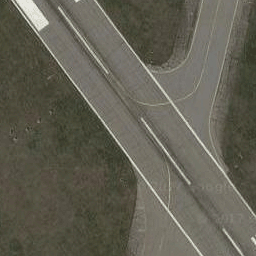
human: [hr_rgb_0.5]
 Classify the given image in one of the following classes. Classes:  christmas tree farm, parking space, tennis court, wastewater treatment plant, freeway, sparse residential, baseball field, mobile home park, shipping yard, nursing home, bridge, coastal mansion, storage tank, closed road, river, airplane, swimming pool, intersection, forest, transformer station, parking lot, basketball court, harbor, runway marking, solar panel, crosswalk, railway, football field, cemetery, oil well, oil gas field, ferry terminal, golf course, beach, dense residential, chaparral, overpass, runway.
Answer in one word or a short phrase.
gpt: runway